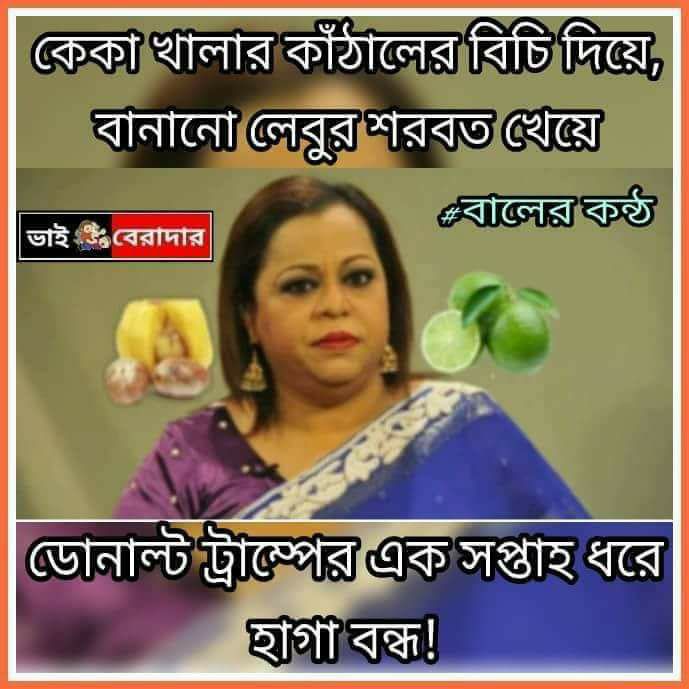
Caption: কেকা খালার কাঠালের বিচি দিয়ে , বানানো লেবুর শরবত খেয়ে    #বালের কন্ঠ     ডোনাল্ট ট্রাম্পের এক সপ্তাহ ধরে হাগা বন্ধ !
Label: hate